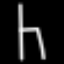
Label: chair